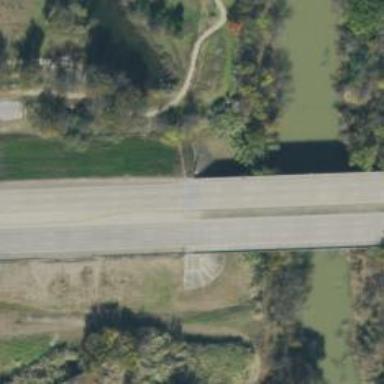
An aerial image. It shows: Primary highway bridge with asphalt surface.